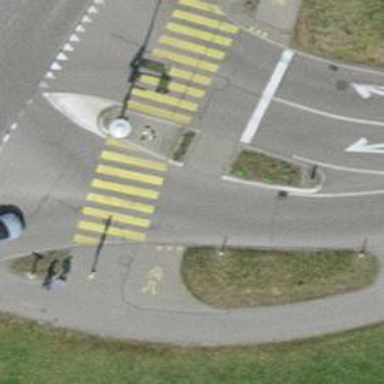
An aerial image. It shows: Crossing with traffic signals and zebra marking on the road. There is island at the crossing.